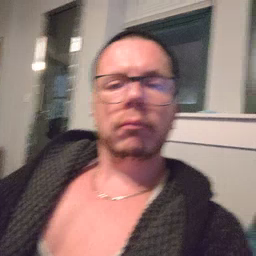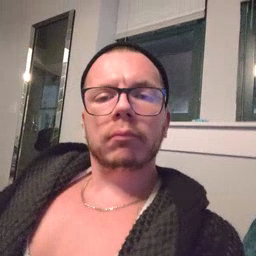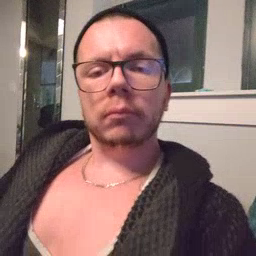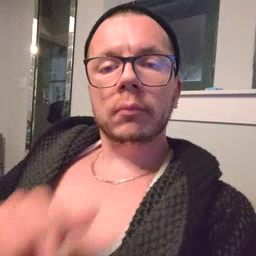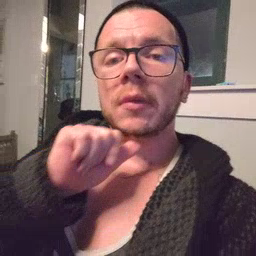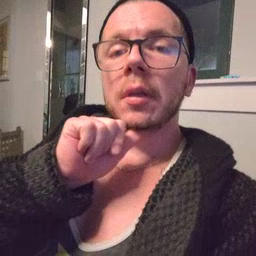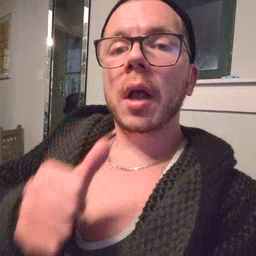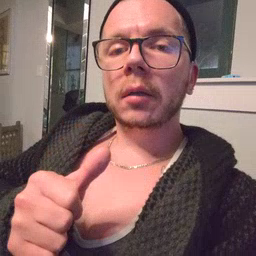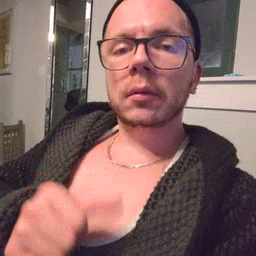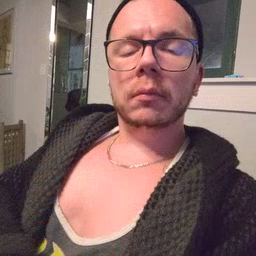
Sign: not